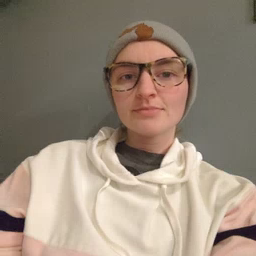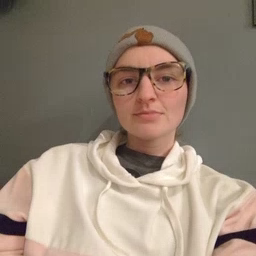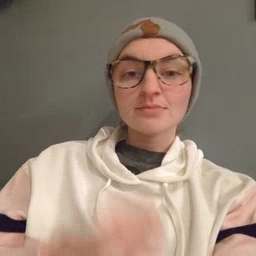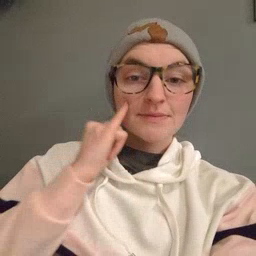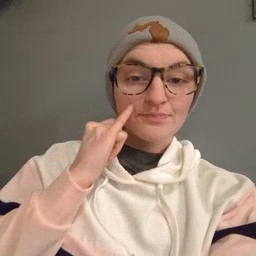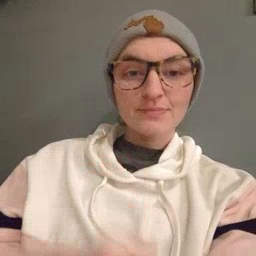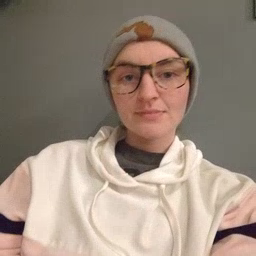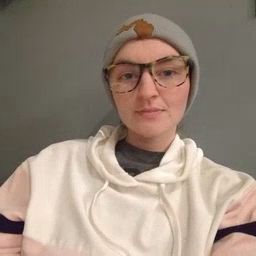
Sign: if